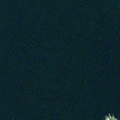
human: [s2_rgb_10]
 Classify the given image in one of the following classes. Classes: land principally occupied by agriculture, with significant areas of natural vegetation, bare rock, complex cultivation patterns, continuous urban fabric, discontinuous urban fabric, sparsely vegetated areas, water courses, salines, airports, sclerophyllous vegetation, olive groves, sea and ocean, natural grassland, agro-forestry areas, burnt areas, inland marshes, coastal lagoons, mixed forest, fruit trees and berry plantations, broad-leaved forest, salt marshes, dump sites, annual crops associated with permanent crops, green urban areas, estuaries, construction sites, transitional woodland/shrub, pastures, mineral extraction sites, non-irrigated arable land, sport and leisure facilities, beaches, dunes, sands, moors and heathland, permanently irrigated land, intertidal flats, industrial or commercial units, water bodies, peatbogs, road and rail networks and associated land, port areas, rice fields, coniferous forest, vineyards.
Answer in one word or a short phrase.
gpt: sea and ocean